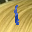
Label: 1